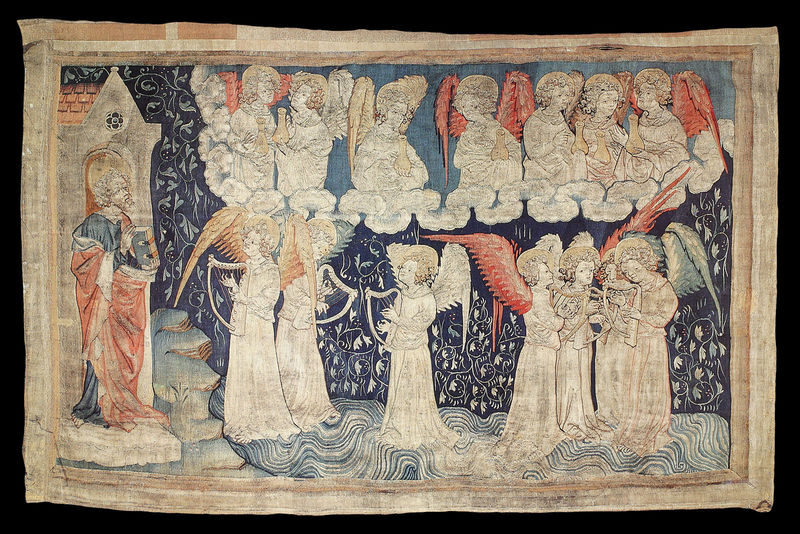
Titel: Die Apokalypse von Angers, Die sieben letzten Plagen
Institution: Angers, Musée du Château
Schlagwörter: blau, blätter, flügel, gemälde, himmel, wasser, weiß, frauen, gelb, menschen, ufer, blumen, tür, dach, gebäude, haus, rot, teppich, bibel, kirche, stoff, instrumente, musik, pflanzen, dachziegel, engel, krug, wellen, wandteppich, ornamente, stufen, tor, paradies, eingang, buch, sterne, wei0, krüge, rosette, christus, jesus, mittelalter, tapisserie, heiliger, bedeutungsperspektive, blumenranken, harfe, heilig, textil, anbetung, wandbehang, sakral, harfen, muttergottes, manuskript, papyros, gechenke, harven